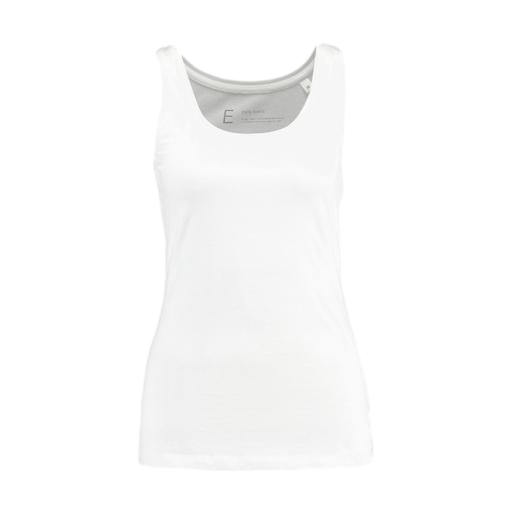
white pure tank top, white scoop muscle t-shirt, white scoop-neck tank, white background